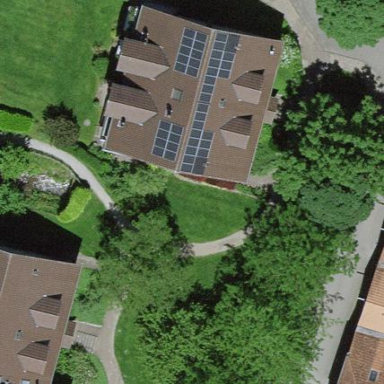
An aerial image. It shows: Residential building.